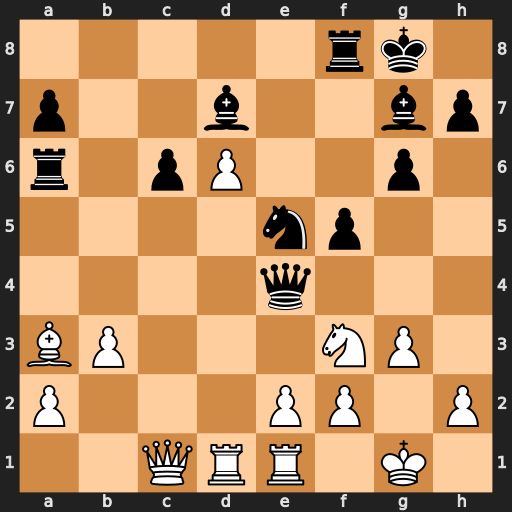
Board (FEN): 5rk1/p2b2bp/r1pP2p1/4np2/4q3/BP3NP1/P3PP1P/2QRR1K1
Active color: w
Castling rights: -
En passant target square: -
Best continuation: Nxe5 Bxe5 f3